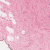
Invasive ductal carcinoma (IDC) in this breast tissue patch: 0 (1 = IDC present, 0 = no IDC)